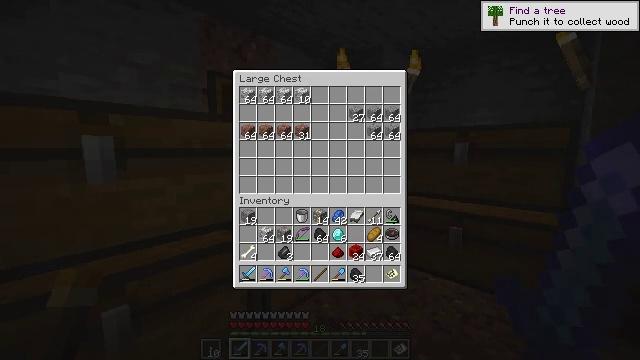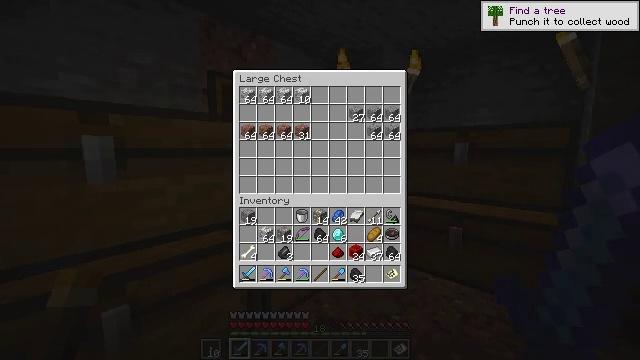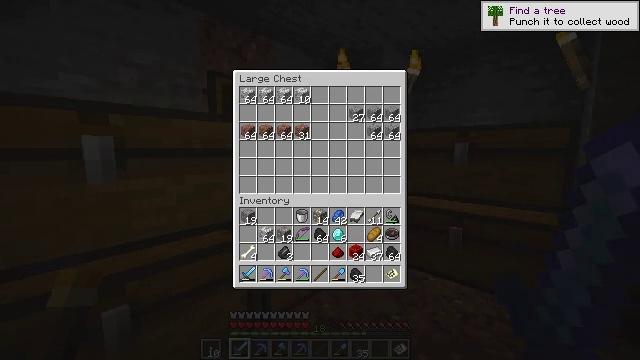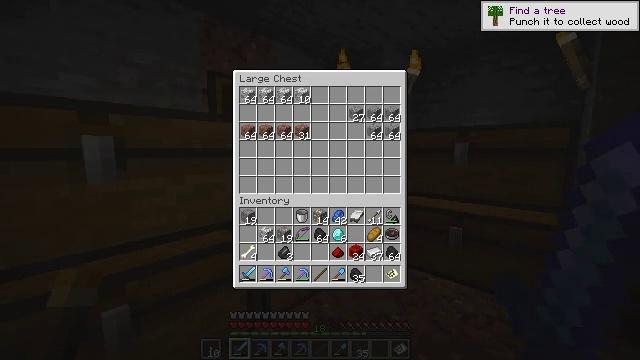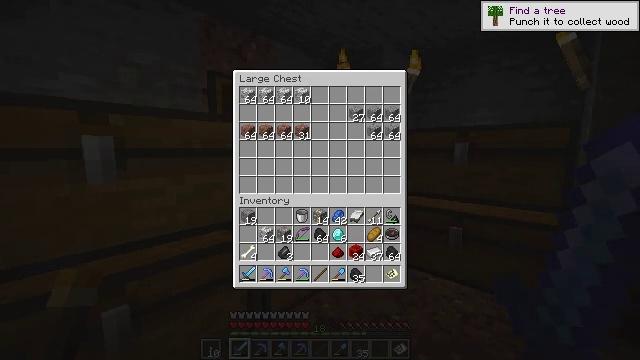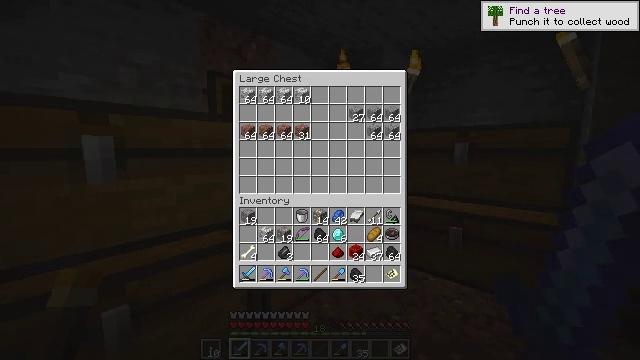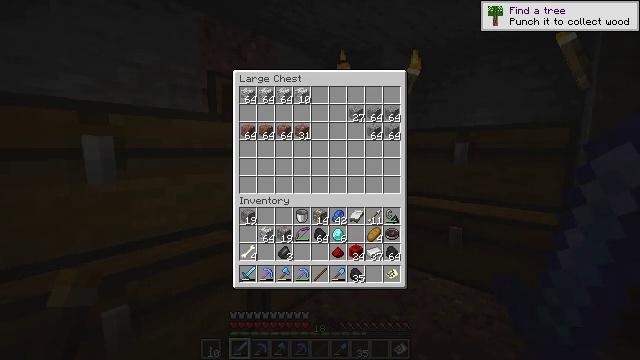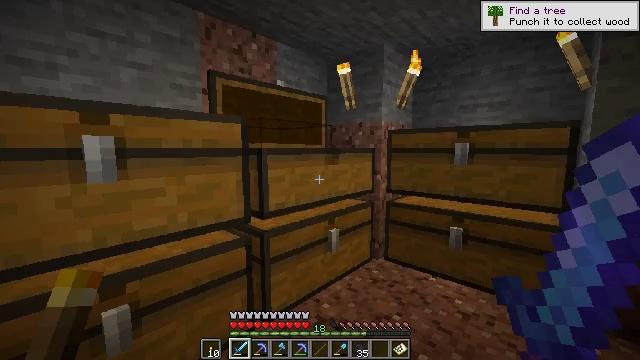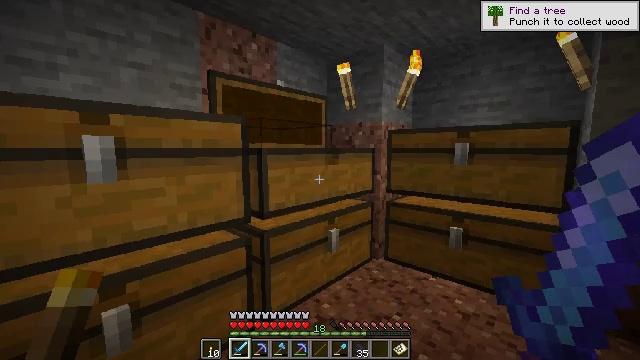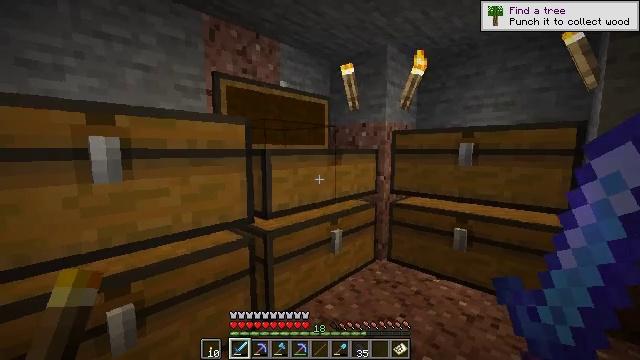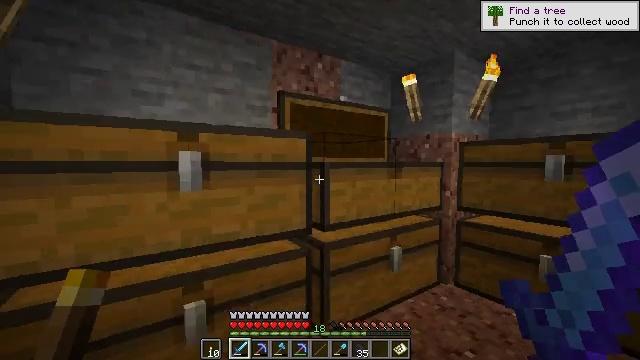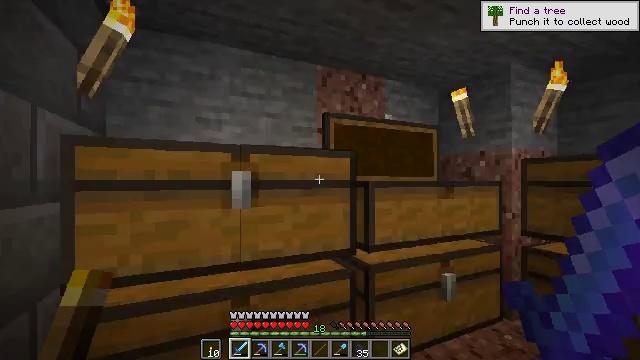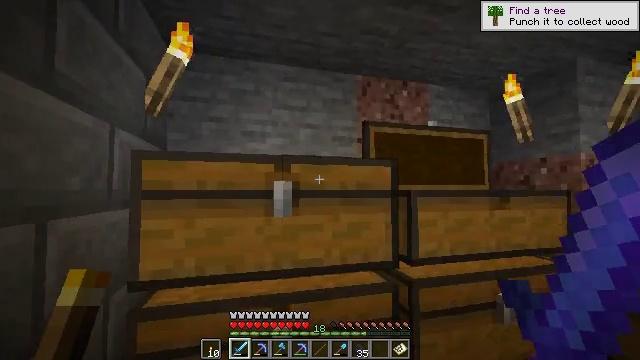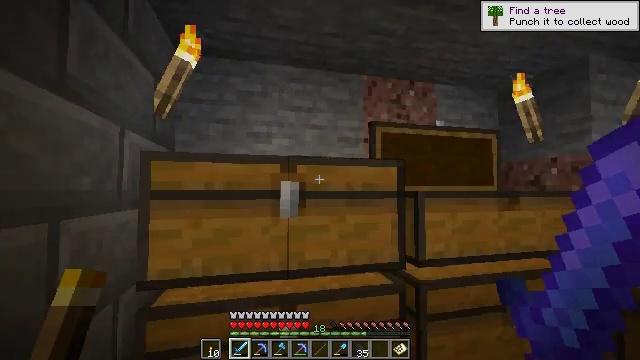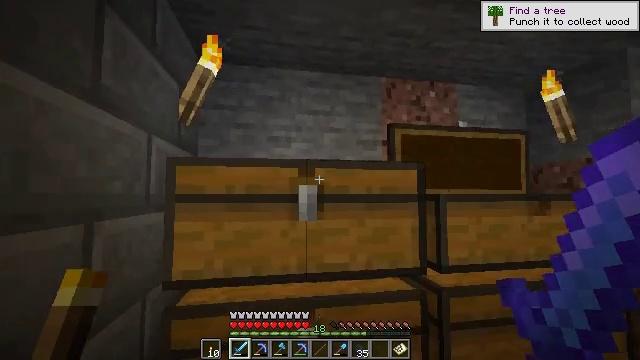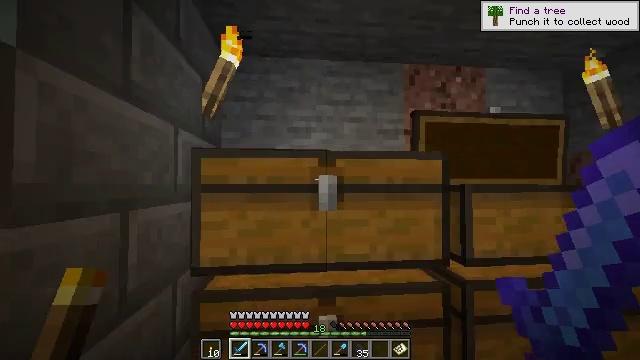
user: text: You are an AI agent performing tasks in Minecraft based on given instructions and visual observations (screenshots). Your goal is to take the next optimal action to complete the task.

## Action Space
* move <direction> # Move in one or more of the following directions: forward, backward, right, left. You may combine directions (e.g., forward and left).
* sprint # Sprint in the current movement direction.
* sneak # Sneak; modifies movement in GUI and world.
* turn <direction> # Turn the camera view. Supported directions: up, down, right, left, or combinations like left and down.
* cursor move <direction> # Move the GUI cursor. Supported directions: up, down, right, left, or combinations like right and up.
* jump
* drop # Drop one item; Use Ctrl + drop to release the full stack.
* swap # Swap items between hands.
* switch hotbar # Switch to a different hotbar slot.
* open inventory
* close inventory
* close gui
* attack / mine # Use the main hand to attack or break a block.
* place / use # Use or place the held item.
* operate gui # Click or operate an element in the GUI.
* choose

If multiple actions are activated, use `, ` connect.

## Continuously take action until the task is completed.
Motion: motion action
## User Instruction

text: Make a coal block with coal in the crafting table.
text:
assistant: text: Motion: no_op
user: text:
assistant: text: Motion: no_op
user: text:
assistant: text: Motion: no_op
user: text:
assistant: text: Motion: no_op
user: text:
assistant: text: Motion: no_op
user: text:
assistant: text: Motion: no_op
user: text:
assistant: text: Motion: no_op
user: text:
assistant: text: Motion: close gui
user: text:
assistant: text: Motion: no_op
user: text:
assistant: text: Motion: turn left and up
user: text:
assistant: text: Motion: turn left and up
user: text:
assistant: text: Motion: turn left and up
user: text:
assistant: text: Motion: turn left
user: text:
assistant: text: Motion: turn left
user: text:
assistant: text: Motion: turn left and down
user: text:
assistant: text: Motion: turn left and down
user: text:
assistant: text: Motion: turn down
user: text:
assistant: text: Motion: turn down
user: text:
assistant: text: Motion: use / place
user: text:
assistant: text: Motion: use / place
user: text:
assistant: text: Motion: use / place
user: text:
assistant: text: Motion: use / place
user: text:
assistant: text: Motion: no_op
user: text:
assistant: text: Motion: open gui
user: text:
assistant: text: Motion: no_op
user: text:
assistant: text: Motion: no_op
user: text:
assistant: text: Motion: no_op
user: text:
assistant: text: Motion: no_op
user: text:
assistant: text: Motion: no_op
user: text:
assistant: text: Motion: no_op